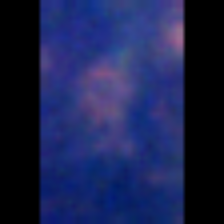
Taxon: Unknown_full_image
Group: Unknown